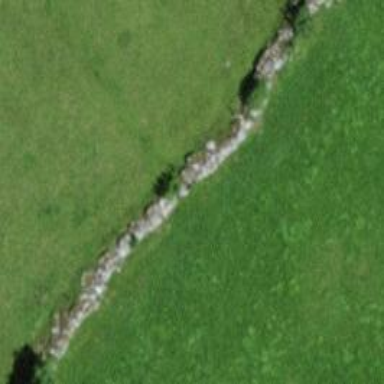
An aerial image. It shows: Wall made of dry stone.